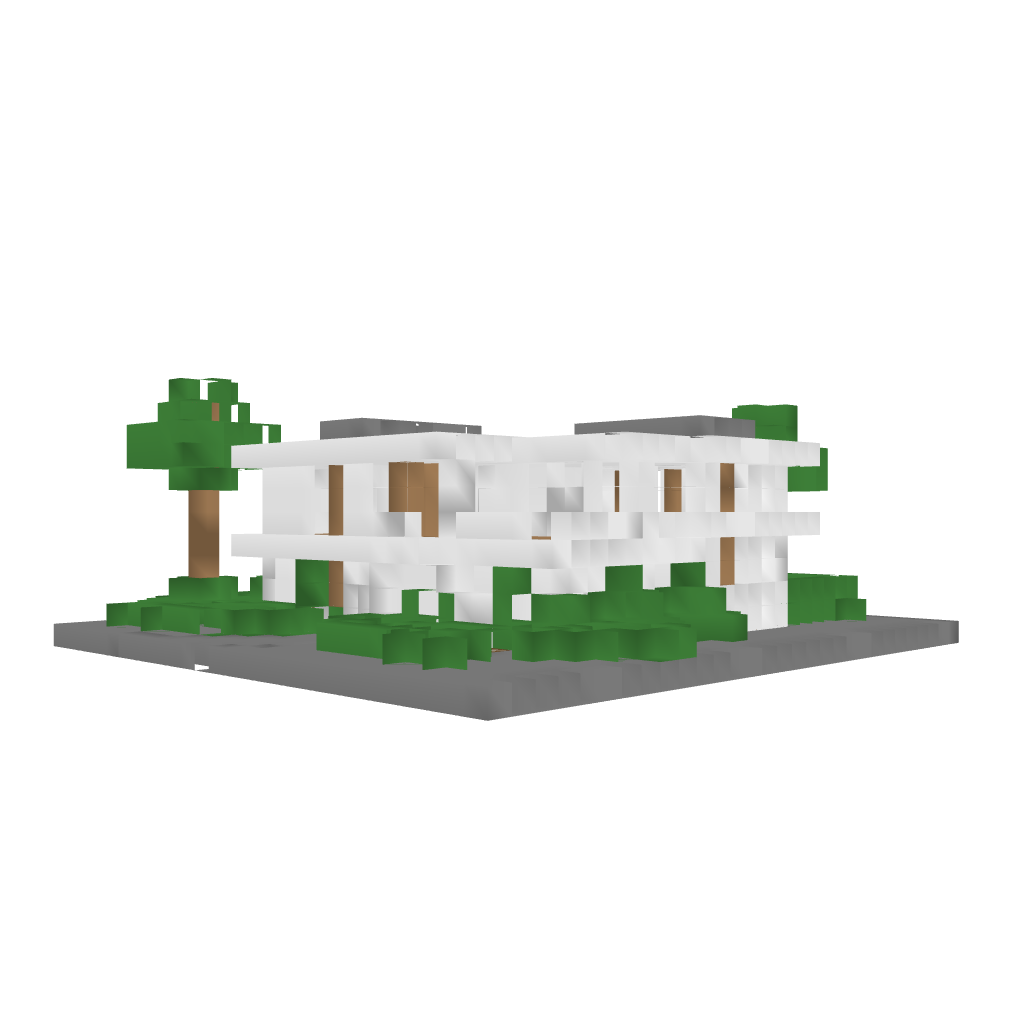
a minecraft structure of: Modern Dream | 1.6.2 bad low quality